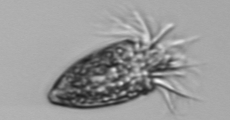
Label: Strombidium_tintinnodes